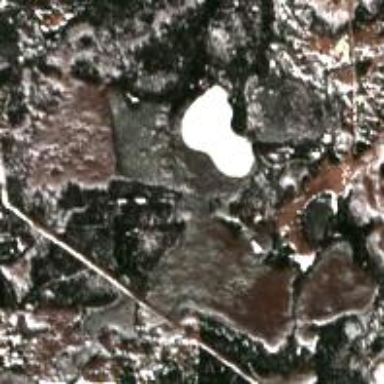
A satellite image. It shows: Bog wetland.